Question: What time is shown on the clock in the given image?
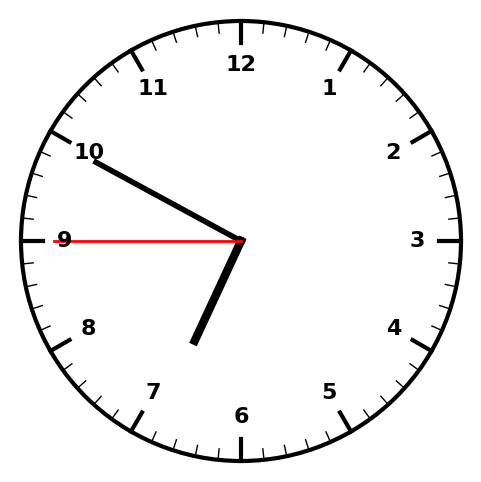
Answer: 06:49:45